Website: walmart
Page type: cart
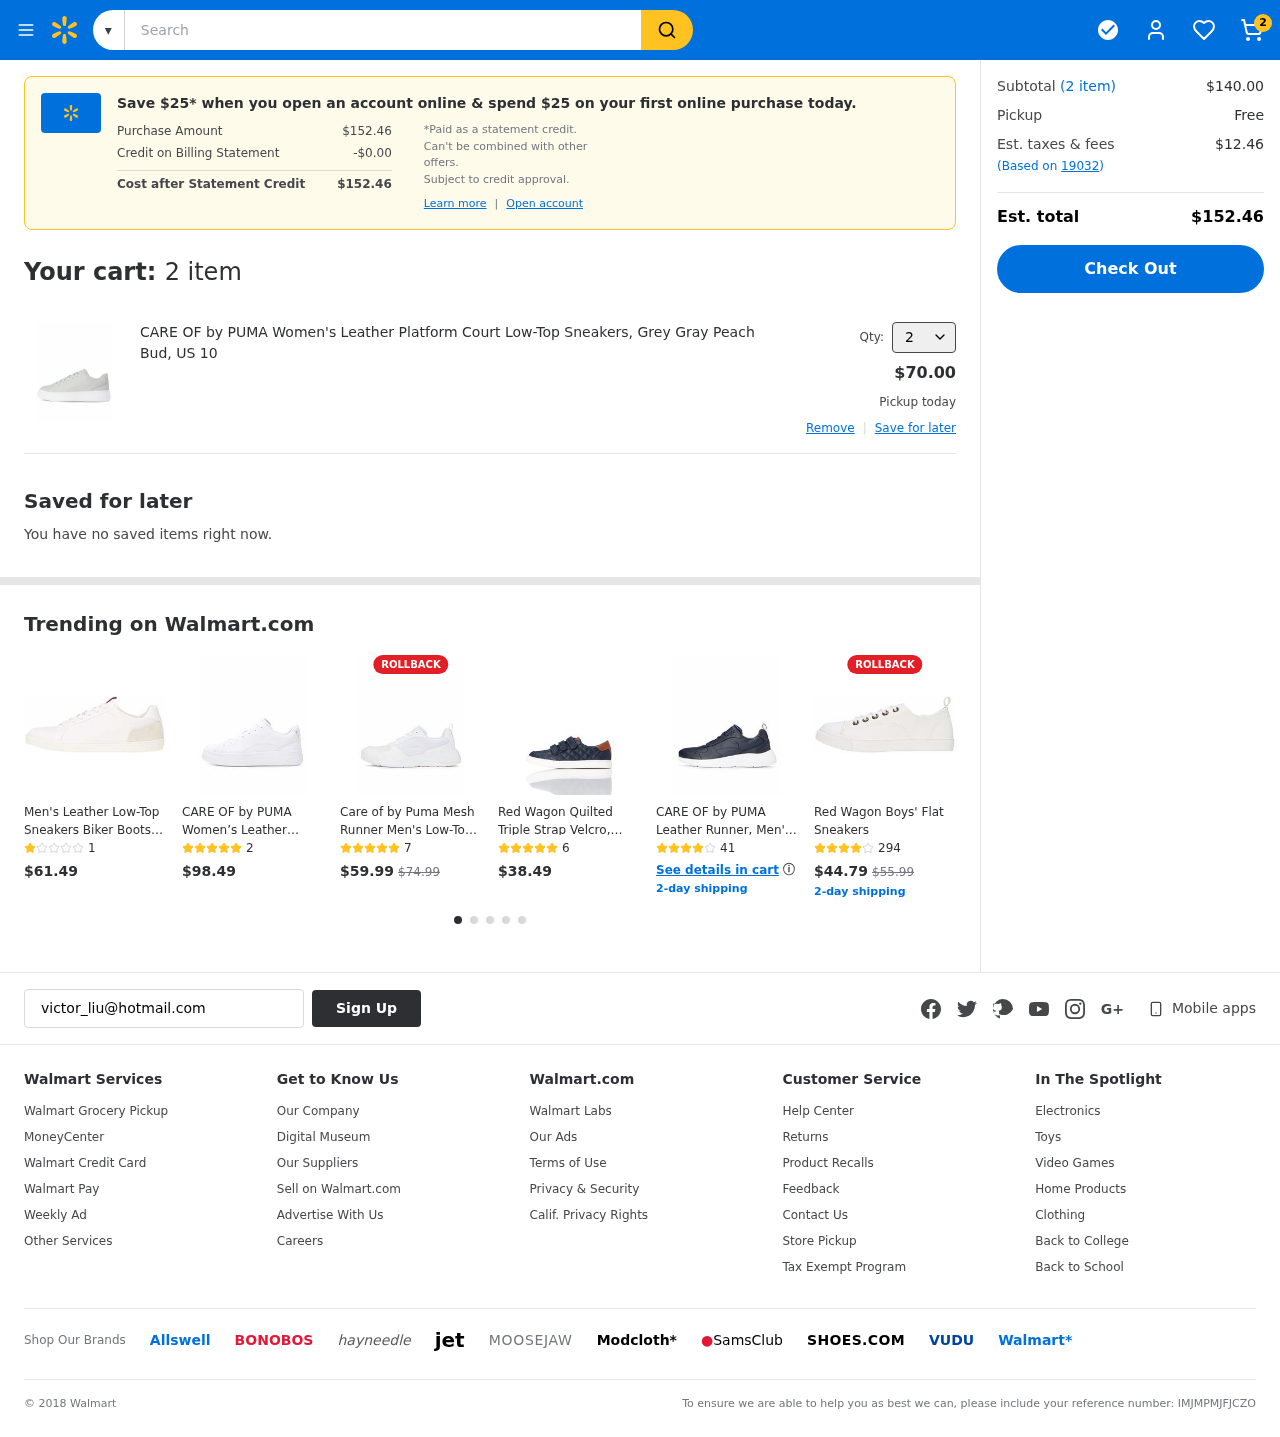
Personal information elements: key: PII_EMAIL
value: victor_liu@hotmail.com
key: PII_POSTCODE
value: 19032
Product elements: key: PRODUCT1_NAME
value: CARE OF by PUMA Women's Leather Platform Court Low-Top Sneakers, Grey Gray Peach Bud, US 10
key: PRODUCT1_PRICE
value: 70
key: PRODUCT1_QUANTITY
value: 2
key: PRODUCT2_NAME
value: Men's Leather Low-Top Sneakers Biker Boots, White White, Women 2
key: PRODUCT2_NUM_RATINGS
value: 1
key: PRODUCT2_PRICE
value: $61.49
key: PRODUCT3_NAME
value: CARE OF by PUMA Women’s Leather Platform Low-Top Sneakers
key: PRODUCT3_NUM_RATINGS
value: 2
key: PRODUCT3_PRICE
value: $98.49
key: PRODUCT4_NAME
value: Care of by Puma Mesh Runner Men's Low-Top Sneakers
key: PRODUCT4_NUM_RATINGS
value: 7
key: PRODUCT4_PRICE
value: $59.99
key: PRODUCT4_ORIGINAL_PRICE
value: $74.99
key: PRODUCT5_NAME
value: Red Wagon Quilted Triple Strap Velcro, Boys’ Low-Top Sneakers
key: PRODUCT5_NUM_RATINGS
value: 6
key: PRODUCT5_PRICE
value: $38.49
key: PRODUCT6_NAME
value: CARE OF by PUMA Leather Runner, Men's Low-Top Sneakers
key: PRODUCT6_NUM_RATINGS
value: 41
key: PRODUCT7_NAME
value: Red Wagon Boys' Flat Sneakers
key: PRODUCT7_NUM_RATINGS
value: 294
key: PRODUCT7_PRICE
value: $44.79
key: PRODUCT7_ORIGINAL_PRICE
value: $55.99
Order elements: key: ORDER_NUM_ITEMS
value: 2
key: ORDER_TOTAL
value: $152.46
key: ORDER_NUM_ITEMS
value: (2 item)
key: ORDER_NUM_ITEMS
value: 2 item
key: ORDER_SUBTOTAL
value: $140.00
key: ORDER_TAX
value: $12.46
Search elements: key: HEADER_SEARCH
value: Search